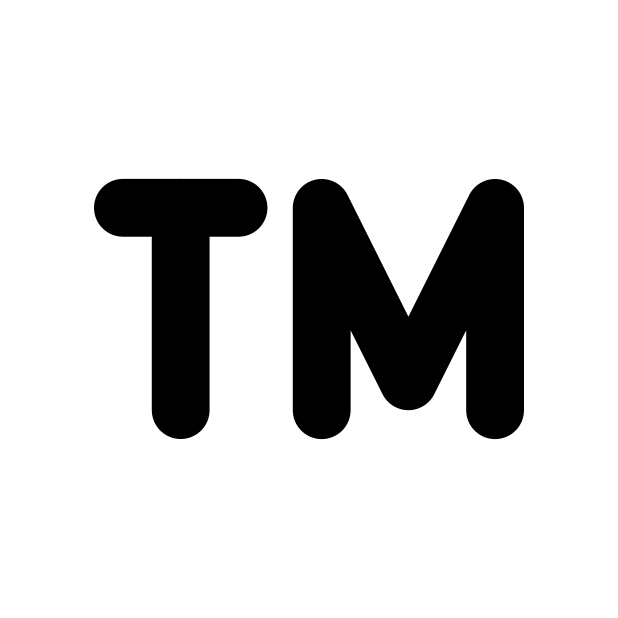
trade mark